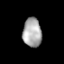
Tissue: lung
Cell type: Epithelial cells
Senescence score: 0.1474
Nuclear area (px): 533
Mean DAPI intensity: 170.285